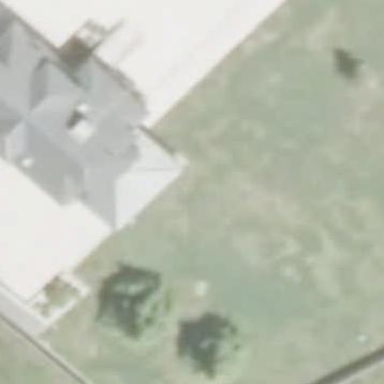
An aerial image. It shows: Simple house.